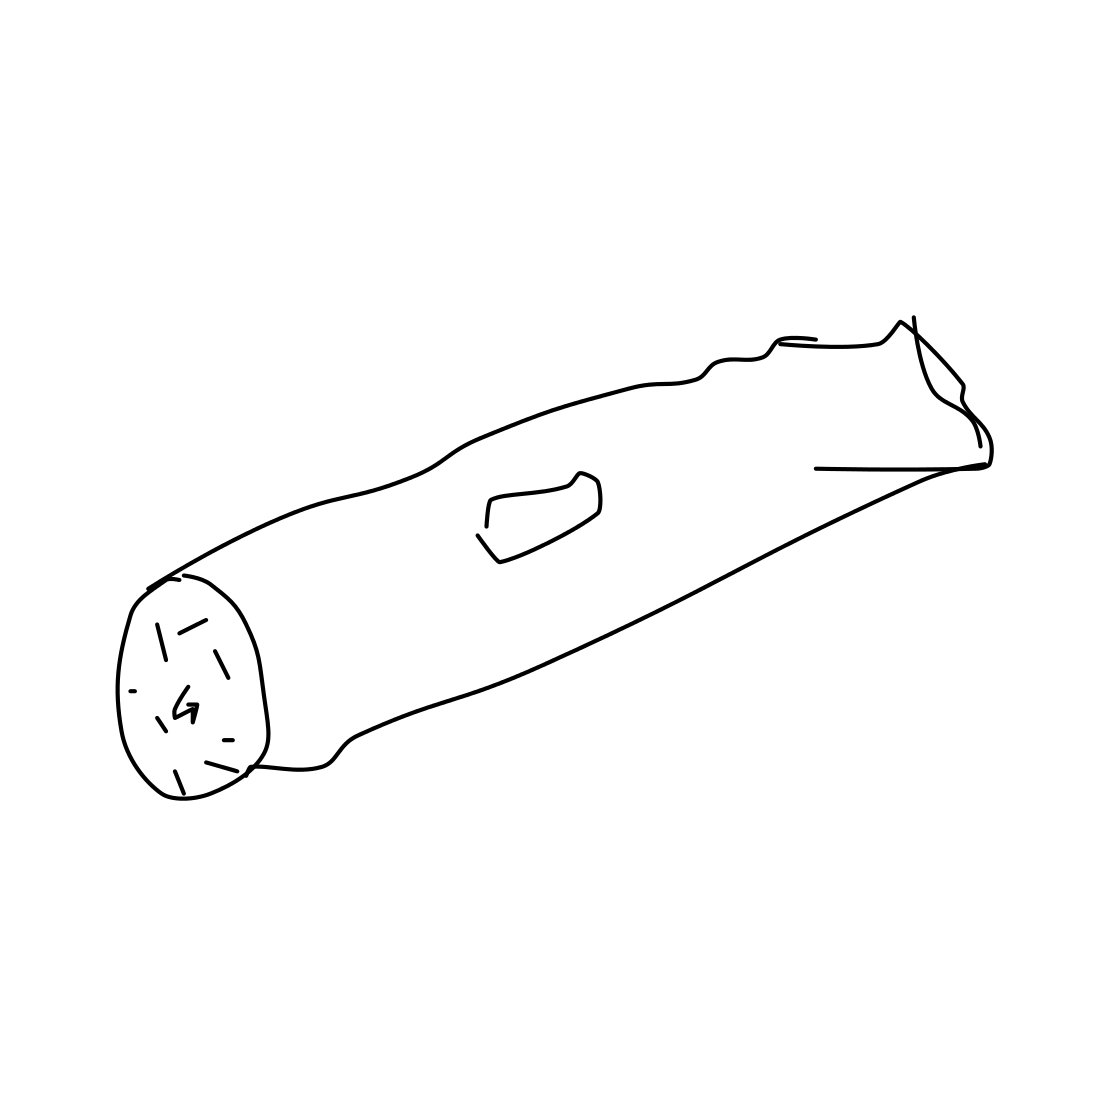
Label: flashlight